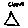
Label: triangle